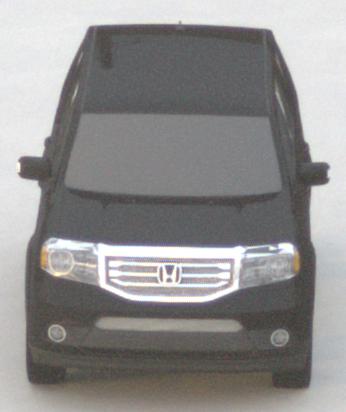
Make: Honda
Model: Pilot
Detailed model: Gen. 2 Facelift
Model produced from: 2012
Model produced until: 2015
Doors: 5
Color: black
Road condition: dry road
Daytime: sunrise or sunset
Contrast: low contrast